Question: I am currently trying to avoid a page break in the middle of a div. I would like it to break only if the page break occurs in the middle of the div. However I have tried page-break-inside: avoid and it does nothing. I can not force a page break before the div because I don't know how long the page will be. Any help or another idea would be nice.
Here is the dive I am trying to avoid a page break in:
'''
<div style="page-break-inside: avoid;">
<h2 style="height:18px;">
<span>
<div style="width:52%; float:left;">**Delinquency Notice** as of 12/31/13</div>
<div style="width:48%; float:left;">Recent Account History</div>
<div styly="clear:both;"/>
</span>
</h2>
<div>
<div class="leftColumn">
<div class="small_padding">
<span class="bold_text">
You are late on your mortgage payments.
</span>
As of 4/17/2015, you are 106 days late on your mortgage payments.
Failure to bring your loan current may result in fees and
foreclosure -- the loss of your home.
<div class="small_top_padding">
If you are experiencing financial difficulty, HUD (U.S. Dept
of Housing and Urban Development) approved counseling agents
are available to provide mortgage and foreclosure counseling
assistance. Refer to the HUD disclosure section on the
statement front for contact information.
</div>
</div>
</div>
<div class="rightColumn">
<div class="recent_history_body">
<ul style="list-style-type: disc;">
<li>Payment due 12/01/2014: Fully paid on 11/30/2014</li>
<li>Payment due 1/01/2015: Unpaid balance of $1,290.02</li>
<li>Payment due 2/01/2015: Fully paid on 1/31/2015</li>
<li>Payment due 3/01/2015: Fully paid on 2/28/2015</li>
<li>Payment due 4/01/2015: Fully paid on 3/17/2015</li>
<li>Current payment due 5/01/2015: $1,290.02</li>
</ul>
<div class="recent_history_total">
Total: $6,495.86 due. You must pay this amount to bring your loan current.
</div>
</div>
</div>
</div>
</div>
'''
Here is a screen shot of the print in google chrome.

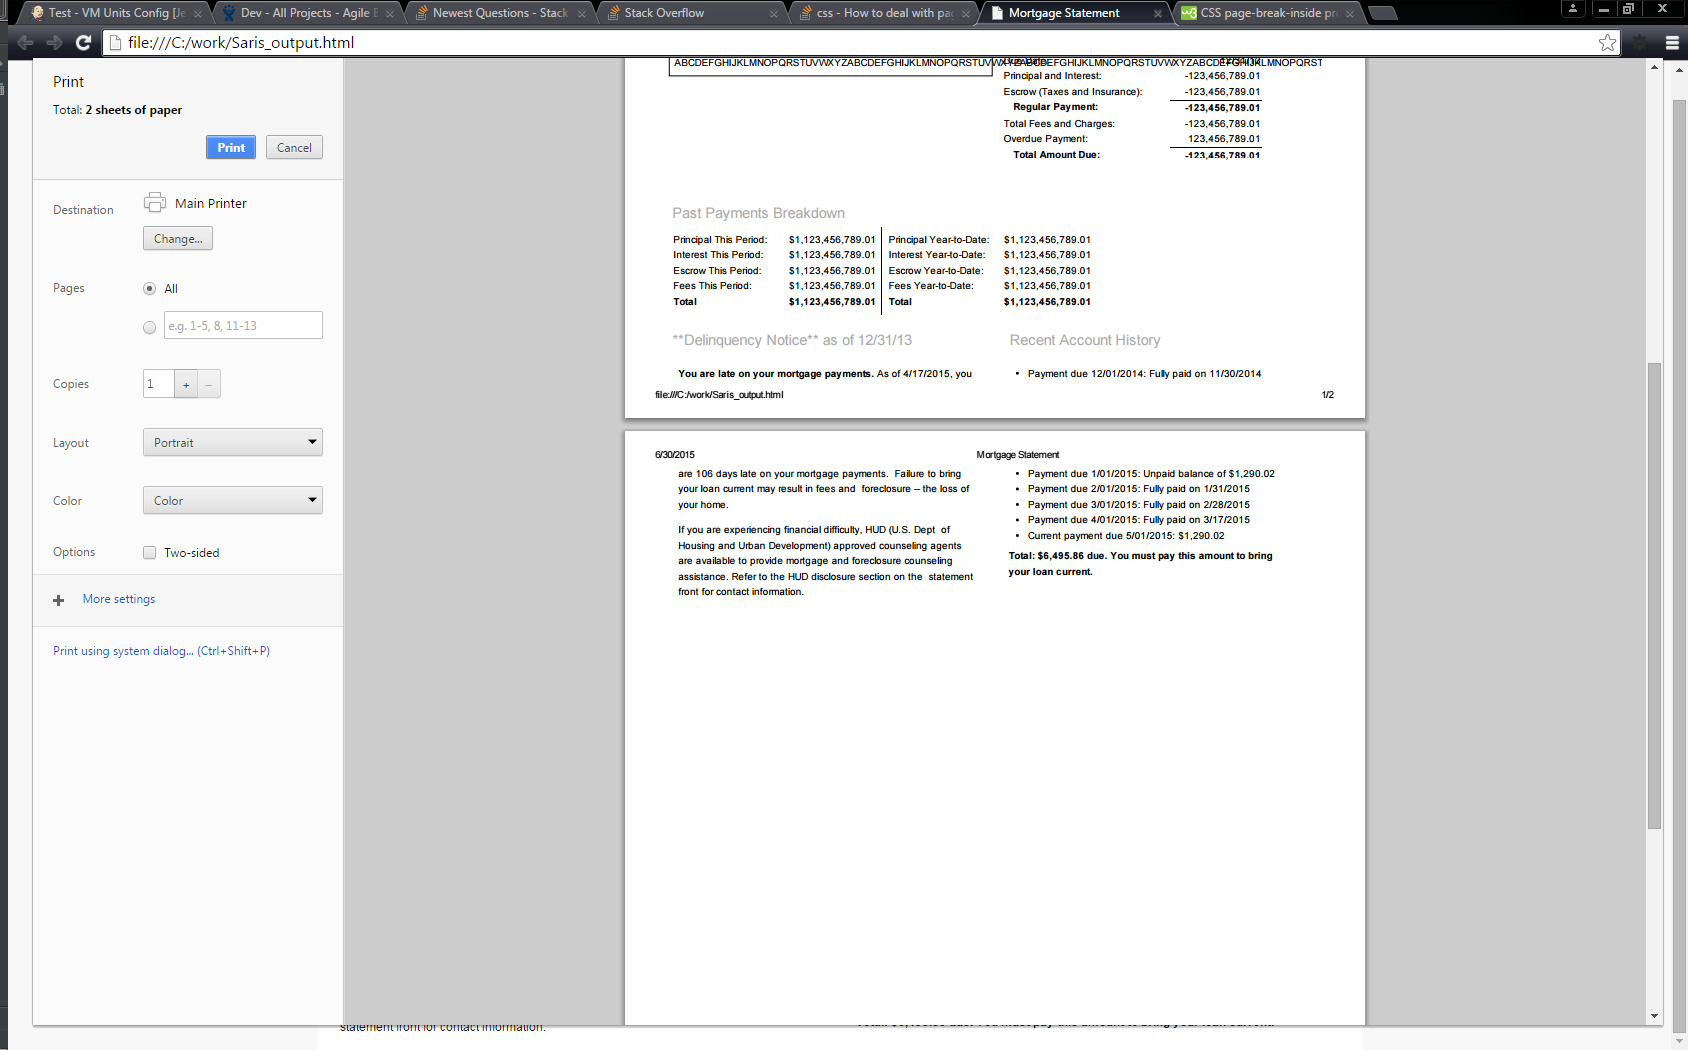
Answer: Terns out that embedding divs are not supported for page-break-inside:avoid. In order to accomplish what I was trying to do, I needed to convert my html to a table and surround it with a single div. This also works on FF(38.0.5), IE(11), and Chrome(43.0.2357.130 m)
'''
<div style="page-break-inside: avoid;">
<table style="width:100%;">
<tbody>
<tr>
<td style="width:400px;">
<h2>**Delinquency Notice** as of 12/31/13</h2>
</td>
<td style="width:400px;">
<h2>Recent Account History</h2>
</td>
</tr>
<tr>
<td class="padding"><b>You are late on your mortgage payments.</b>
As of 4/17/2015, you are 106 days late on your mortgage payments.
Failure to bring your loan current may result in fees and
foreclosure -- the loss of your home.<br/><br/>If you are experiencing financial difficulty, HUD
(U.S. Dept
of Housing and Urban Development) approved counseling agents
are available to provide mortgage and foreclosure counseling
assistance. Refer to the HUD disclosure section on the
statement front for contact information.
</td>
<td class="padding">
<ul style="list-style-type: disc;">
<li>Payment due 12/01/2014: Fully paid on 11/30/2014</li>
<li>Payment due 1/01/2015: Unpaid balance of $1,290.02</li>
<li>Payment due 2/01/2015: Fully paid on 1/31/2015</li>
<li>Payment due 3/01/2015: Fully paid on 2/28/2015</li>
<li>Payment due 4/01/2015: Fully paid on 3/17/2015</li>
<li>Current payment due 5/01/2015: $1,290.02</li>
</ul>
<br/><b>Total: $6,495.86 due. You must pay this amount to bring your loan current</b></td>
</tr>
</tbody>
</table>
</div>
'''